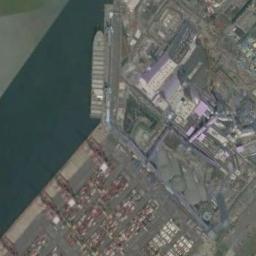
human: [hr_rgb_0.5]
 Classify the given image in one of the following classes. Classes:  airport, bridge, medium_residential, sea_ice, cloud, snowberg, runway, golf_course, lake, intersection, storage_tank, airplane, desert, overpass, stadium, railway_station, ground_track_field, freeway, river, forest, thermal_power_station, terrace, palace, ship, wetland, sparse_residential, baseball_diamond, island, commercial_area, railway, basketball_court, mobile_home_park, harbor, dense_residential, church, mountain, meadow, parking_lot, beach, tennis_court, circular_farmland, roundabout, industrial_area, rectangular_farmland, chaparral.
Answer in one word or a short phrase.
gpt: ship